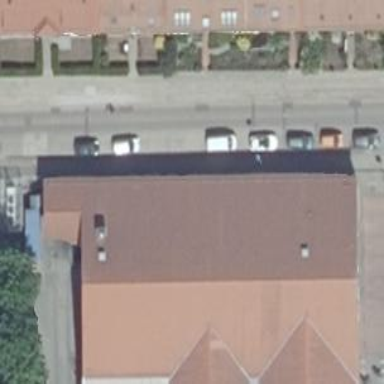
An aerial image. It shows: Building with gabled roof made of gray roof tiles oriented along its length.